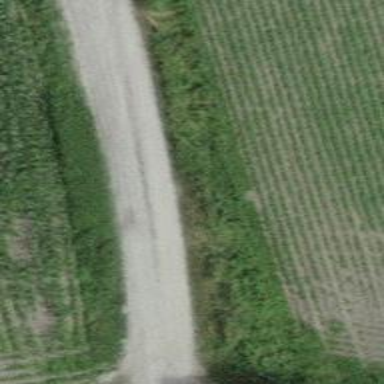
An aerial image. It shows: Compacted track with grade2 level.